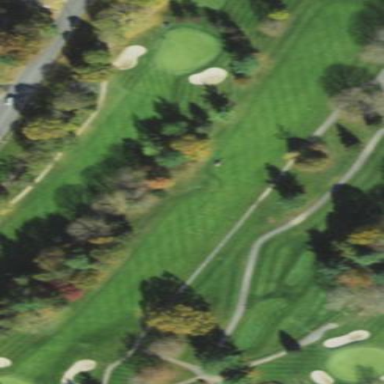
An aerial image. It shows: Golf fairway surrounded by grass.